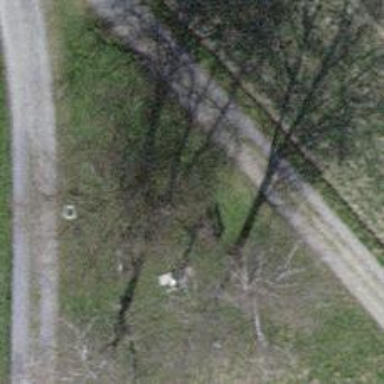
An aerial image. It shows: Black bench.